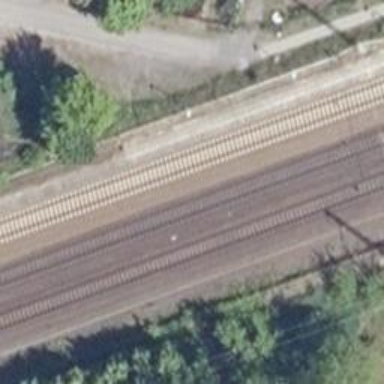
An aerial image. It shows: Railway signal.